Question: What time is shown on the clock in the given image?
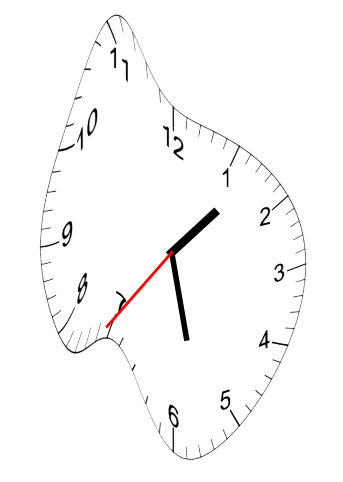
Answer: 01:27:36